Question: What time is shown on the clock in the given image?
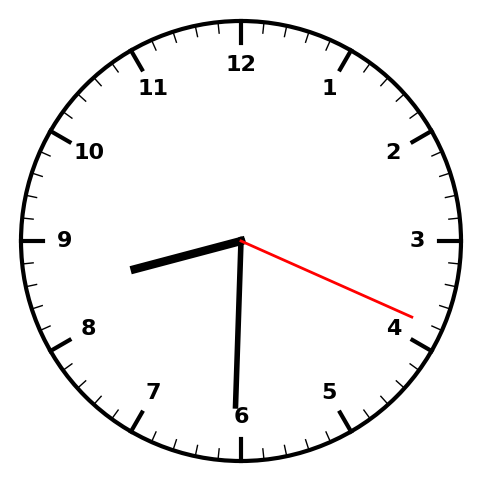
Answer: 08:30:19